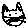
Label: cat